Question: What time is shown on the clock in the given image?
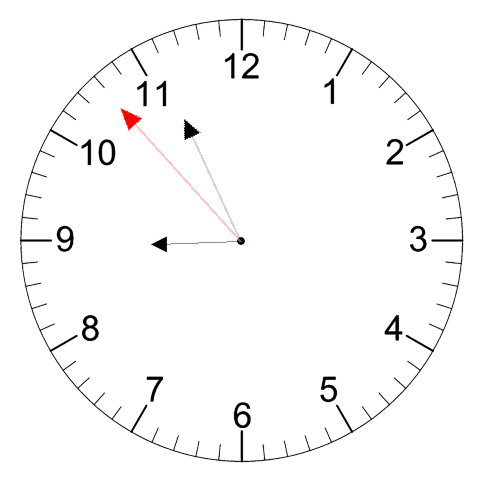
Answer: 08:55:53